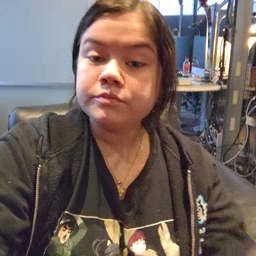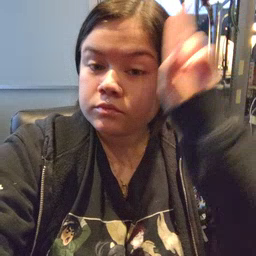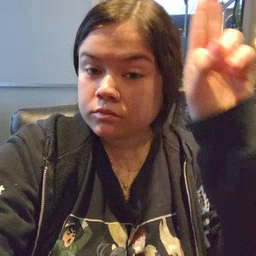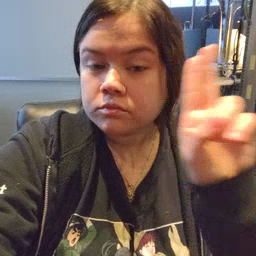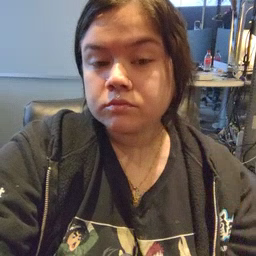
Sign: uncle